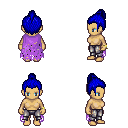
a pixel art fantasy rpg character, female body template, human, tanned skin, maroon tattered cape, metal pants, blue short topknot hairstyle, bracelets, four views (front, back, left, right), 2x2 character sprite sheet, small pixel art, hard edges, no anti-aliasing